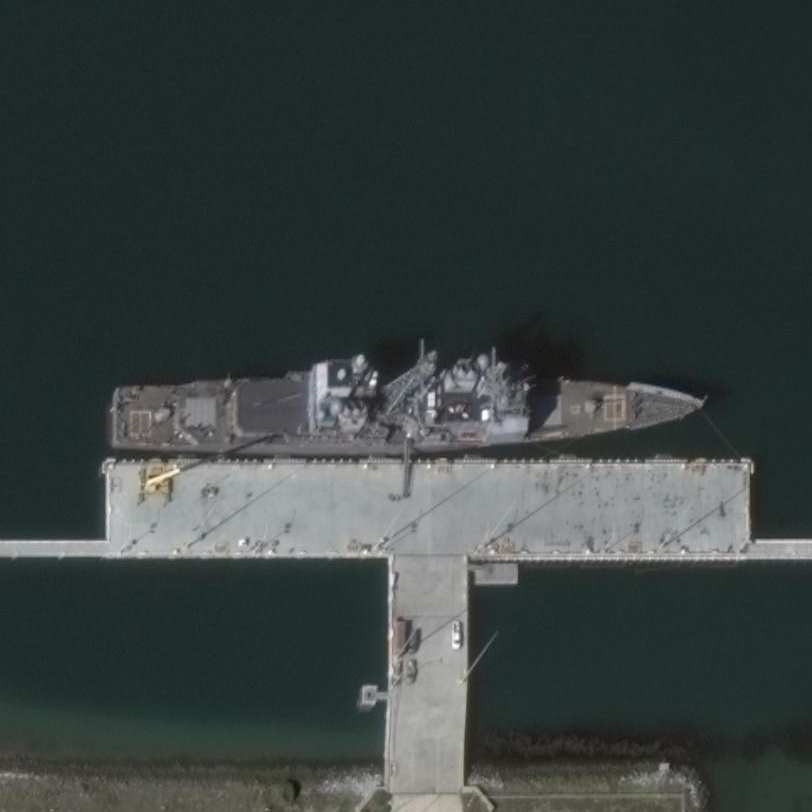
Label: Ticonderoga-class_cruiser